Question: I was working on a online Github repo I created.
I had to go offline for a month, and during this time I thought to redo the repo from scratch. So I created a new local repo on my system using the Windows Github app. Screenshot at bottom.
I now have internet and want to push it to the my online repo. I already did a commit to delete all the files from the online repo. I now need to push my local to the online. Can I do this either with the github app for windows, or with git command line? I was hoping my timeline of commits can be retained.
Here is a screenshot of my windows github app in my local repo:

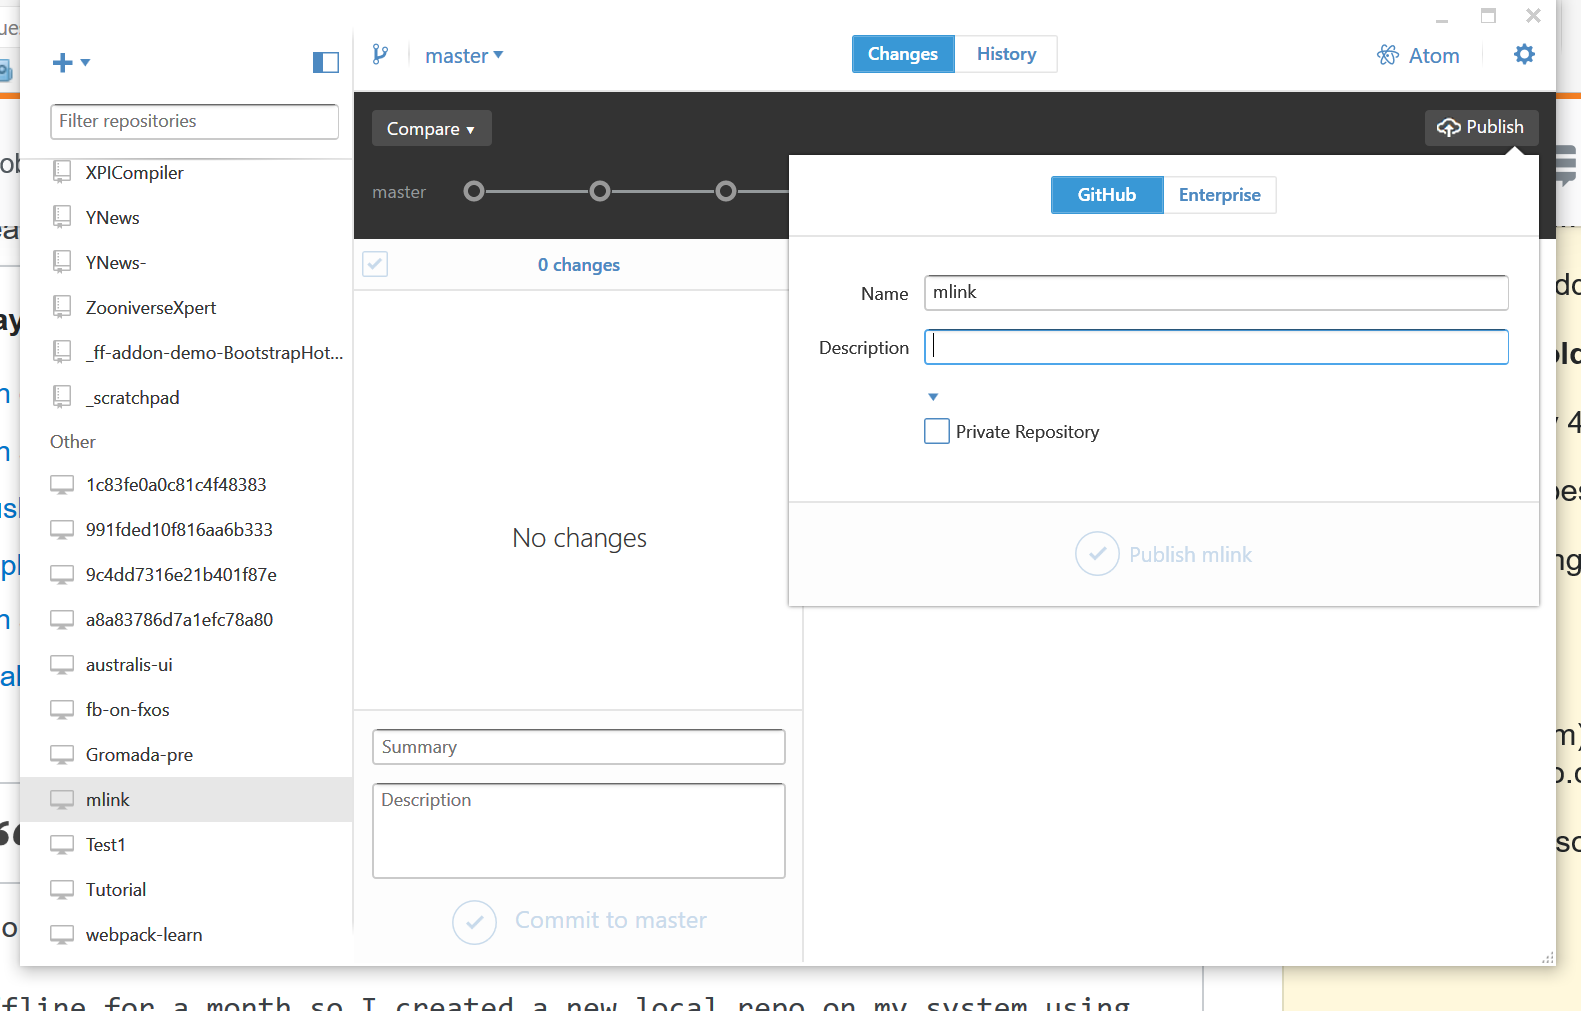
Answer: If you've made a commit that's deleted all files from your remote repository, and you've got a new local repository with a completely different commit history started from scratch, then why not just force push your new branch to the remote?
First backup your remote master.
'''
git checkout -b oldmaster origin/master
git push origin oldmaster
git checkout master
git push -f origin master
'''